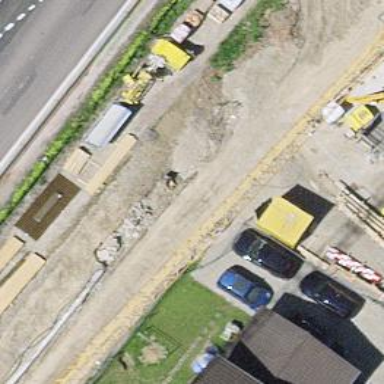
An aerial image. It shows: Railway crossing.